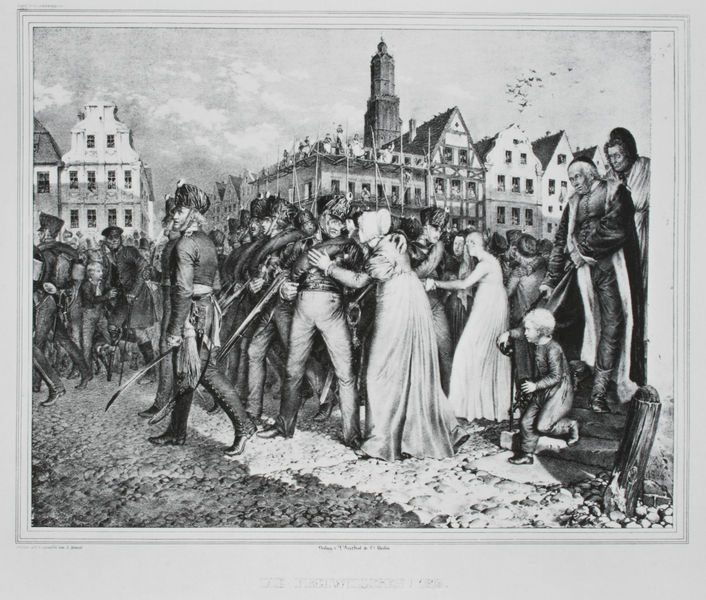
Titel: Denkwürdigkeiten aus der Brandenburgisch-Preussischen Geschichte - Blatt 11: Die Freiwilligen! 1813.
Künstler: Adolph Menzel
Standort: Berlin
Institution: Staatliche Museen zu Berlin, Kupferstichkabinett
Schlagwörter: himmel, kampf, schatten, vogel, weiß, wolken, frauen, kirchturm, menschen, mädchen, stadt, frankreich, frau, grau, holz, hüte, kleid, licht, männer, pfeiler, schwarz, strasse, zeichnung, gebäude, gürtel, haus, haube, hose, jacke, mütze, architektur, hinrichtung, rahmen, stein, häuser, vögel, kirche, boden, geistlicher, eltern, kind, kinder, turm, bewölkt, deutschland, taille, liebe, umarmung, fassade, fassaden, pflaster, vedute, russland, zug, giebel, grafik, graphik, herbst, platz, angst, krieg, schlacht, treppe, soldaten, kopftuch, brauen, festhalten, glänzen, weste, kopfstein, gerüst, abschied, druck, radierung, stich, kopfsteinpflaster, militär, revolution, schwarzweiß, schwert, schwerter, säbel, uniform, uniformen, waffen, aufstand, soldat, bürger, napoleon, degen, stiefel, menschenmenge, rathaus, armee, heer, karte, pope, priester, geistliche, marktplatz, auen, aufbruch, postkarte, kupferstich, preußen, blitzen, stadtplatz, dragoner, infanterie, ind, kriche, formation, abmarsch, baugerüst, aufmarsch, lübeck, zeihcnung, verabschiedung, markplatz, fraen, schwarter, n, marschierend, anschied, napoleonische kriege, sodaten7liebe